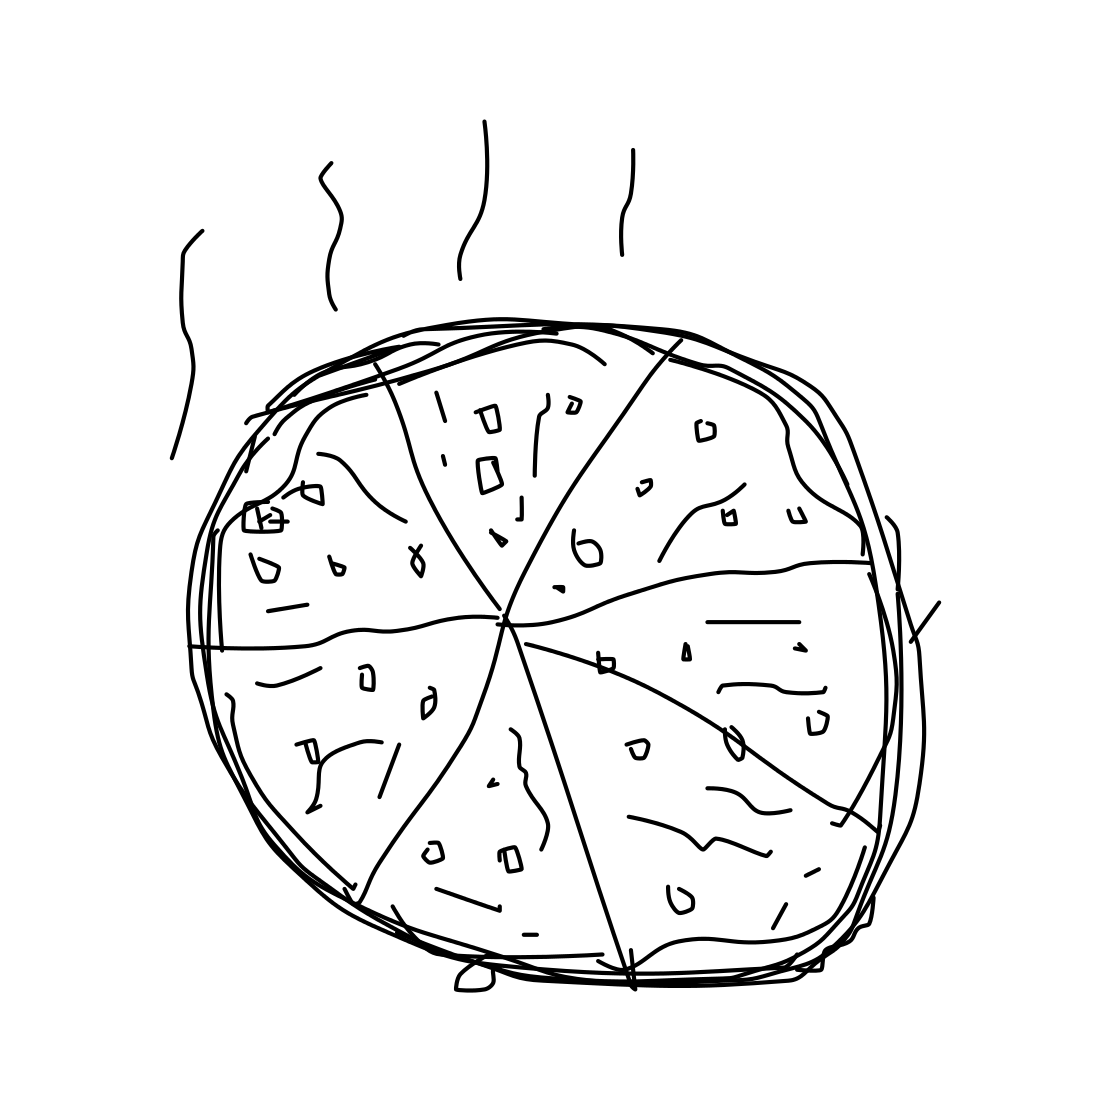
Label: pizza